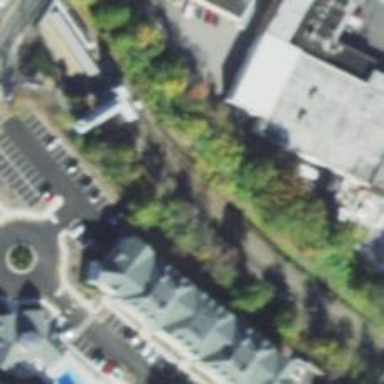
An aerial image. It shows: Light rail railway with electrified contact line.